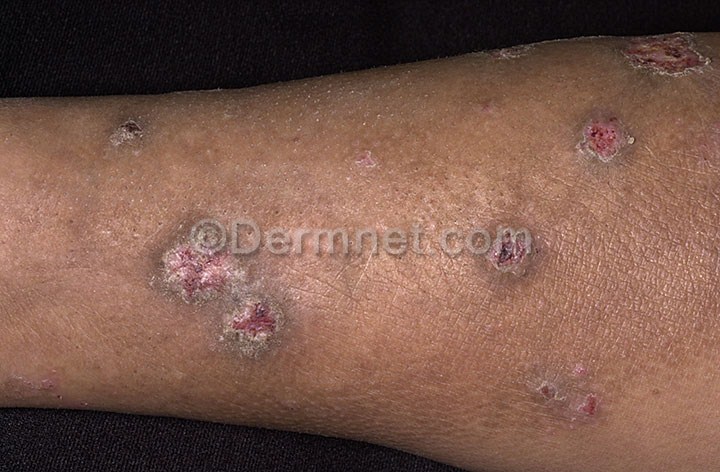
Disease: Eczema Photos